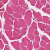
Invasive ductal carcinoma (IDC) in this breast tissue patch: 0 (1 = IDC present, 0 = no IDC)